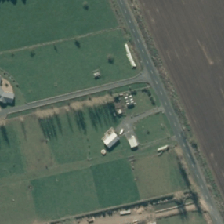
Land cover: shortrotation_cropland